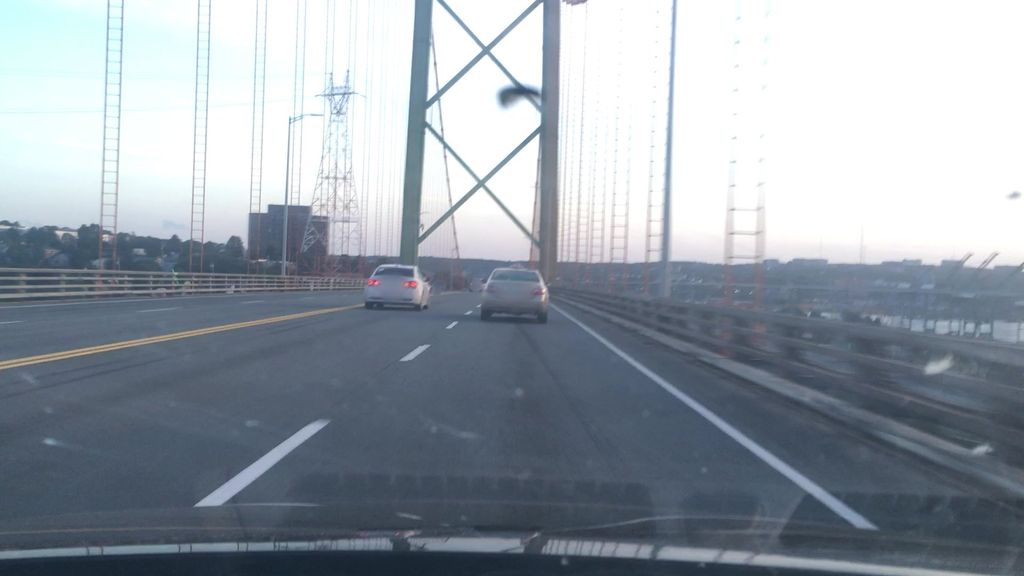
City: halifax